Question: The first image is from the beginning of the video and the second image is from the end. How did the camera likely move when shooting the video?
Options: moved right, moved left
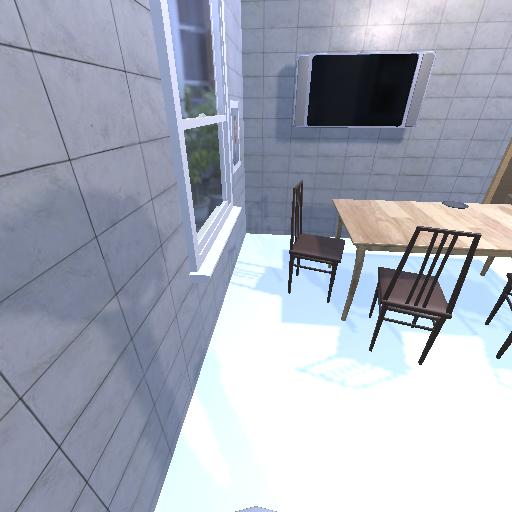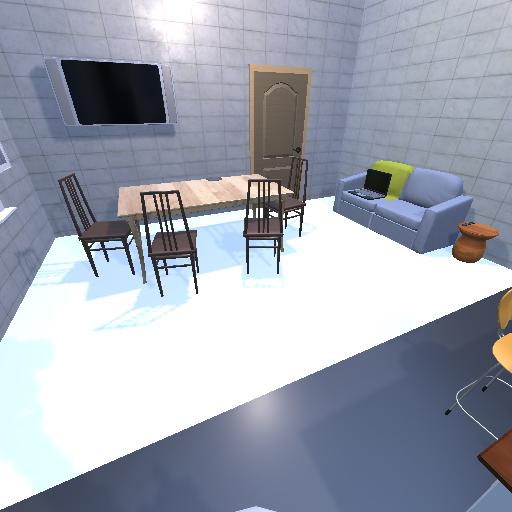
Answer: moved right